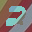
Label: 2